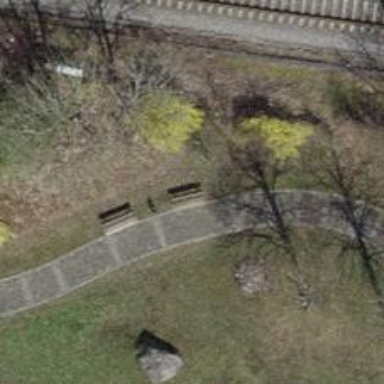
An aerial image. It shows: Bench for seating.